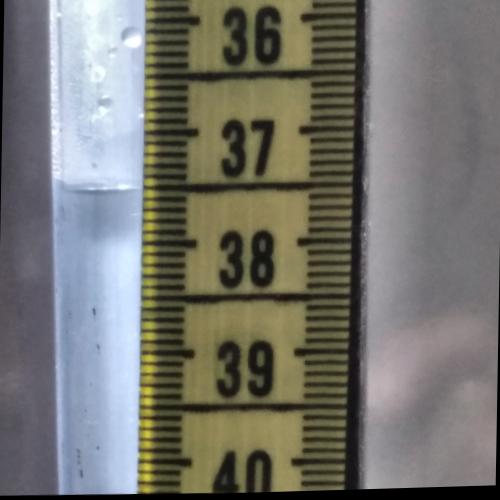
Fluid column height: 37.5 cm